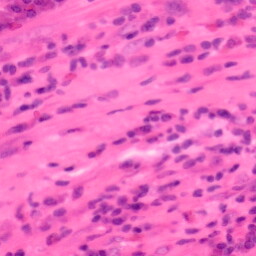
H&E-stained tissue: Colon